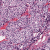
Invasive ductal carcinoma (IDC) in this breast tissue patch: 1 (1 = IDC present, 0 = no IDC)